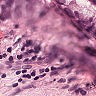
Metastatic tissue present: yes